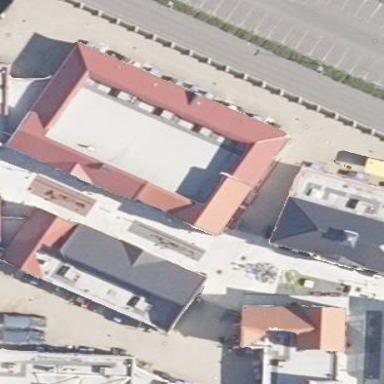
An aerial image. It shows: Retail building.